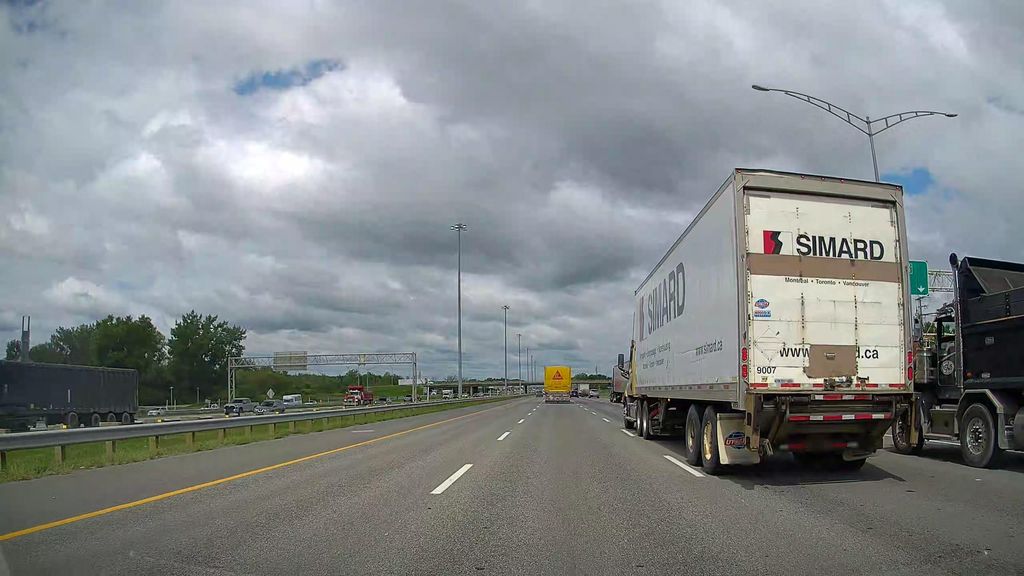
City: montreal